Question: This is strange... Someone has some knowledge or can figure out why is this happening?
In the past, I was able to assign an array of formulas to an Excel range ( 'Range("A1:A1000") = ArrayOfFormulas' ). It was working fine and ( ) compared to assign cell by cell ('Range("A" & i).Formula=ArrayOfFormula(i)').
I'm working with Excel 2013 now, and when trying to assign the formulas stored in an array of strings to an excel range it doesn't work (The excel shows the formulation but not the calculation as per left part of the picture below) an unfortunately I cannot retrieve old code to compare. For example the following code shows "=1+2" instead of "3" in the range A1 to A1000.
'''
Sub AssignFormulas_1()
Dim i as Long
Dim FORML_ARRAY(1 To 1000, 1 To 1) As String
For i = 1 To 1000
FORML_ARRAY(i, 1) = "=1+2"
Next i
Range("A1:A1000").Formula = FORML_ARRAY '<- Don't work as formula
' It put the value!
End Sub
'''
However, when I don't use the array of formulas it work fine (all cells shows "3" instead of "=1+2" as per the right part of the picture below). Here the code:
'''
Sub AssignFormulas_2()
Dim i as Long
Dim FORML_SINGLE As String
FORML_SINGLE = "=1+2"
Range("A1:A1000").Formula = FORML_SINGLE '<- works ok, not practical for my
' real life case as I need
' different formula for each cell.
End Sub
'''
The following code work also well (In this case I assign formulas cell by cell, so is more flexible but sloooowly for large formulas).
'''
Sub AssignFormulas_3()
Dim i as Long
Dim FORML_ARRAY(1 To 1000, 1 To 1) As String
For i = 1 To 1000
FORML_ARRAY(i, 1) = "=1+2"
Range("A1:A" & i).Formula = FORML_ARRAY(i, 1) '<- works ok, but slowly
Next i
End Sub
'''
The pictures with the output of all above code:

---
Note: The cells were properly formatted as number, not text!
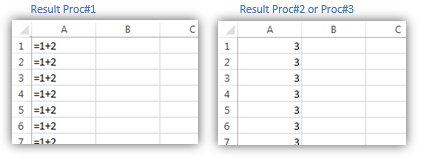
Answer: your first code should work.
Instead of declaring it as string, declare it as variant.
So change your declaration from this:
'''
Dim FORML_ARRAY(1 To 1000, 1 To 1) As String
'''
to this:
'''
Dim FORML_ARRAY(1 To 1000, 1 To 1) As Variant
'''
I have no way of trying it on Excel 2013, but it should work.
Hope it does.